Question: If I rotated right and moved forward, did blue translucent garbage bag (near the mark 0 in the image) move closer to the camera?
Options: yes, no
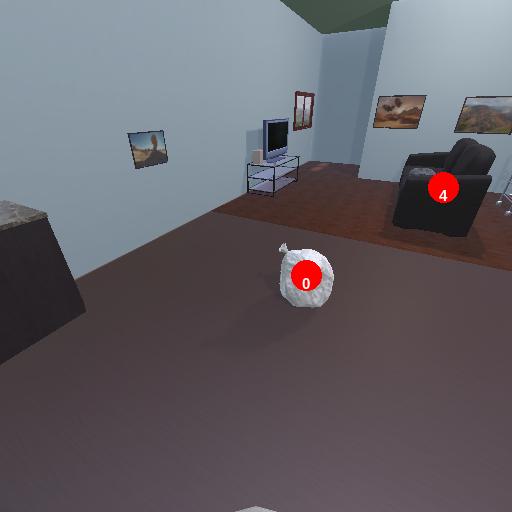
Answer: yes